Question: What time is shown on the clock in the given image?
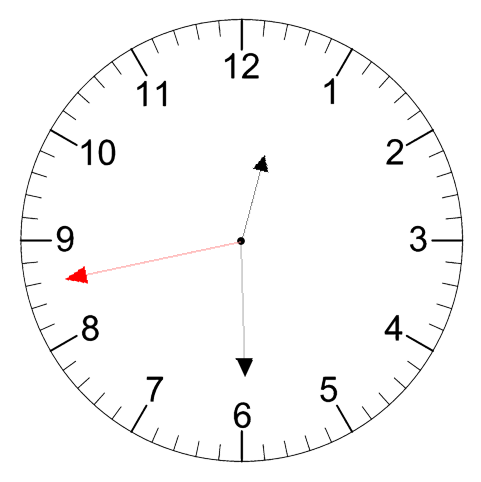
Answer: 12:29:43